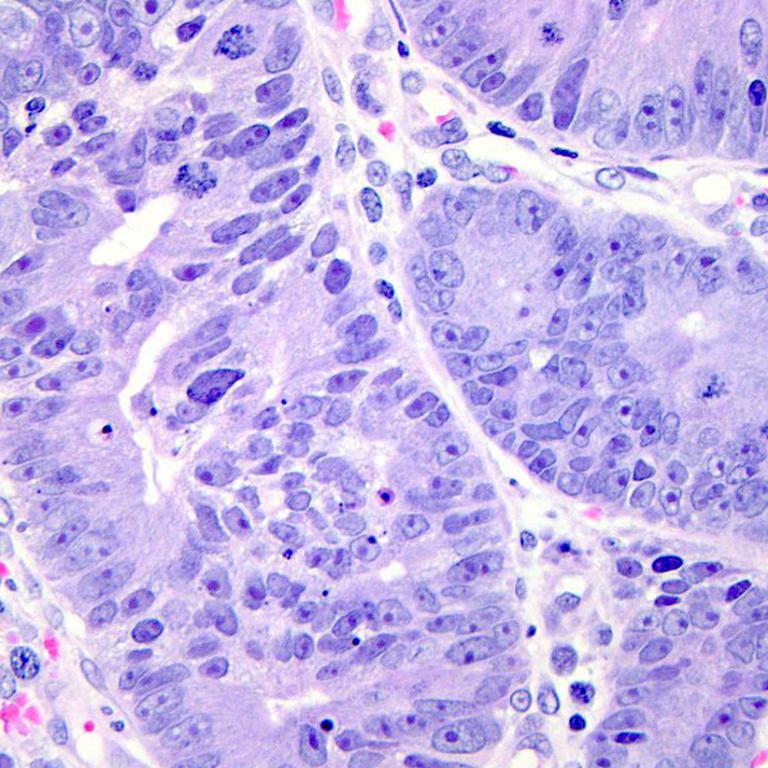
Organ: colon
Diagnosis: adenocarcinomas